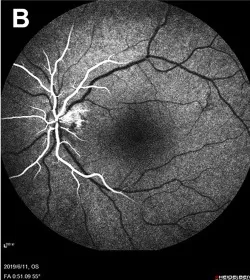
Baseline fundus fluorescein angiography (FFA). (B) Leading edge of fluorescein dye in the arteries.
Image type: ophthalmic_imaging (ophthalmic_angiography)